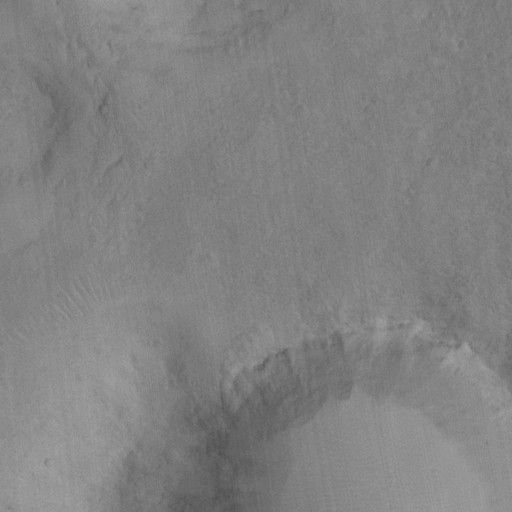
Classes present: Background